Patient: sex F, age 63
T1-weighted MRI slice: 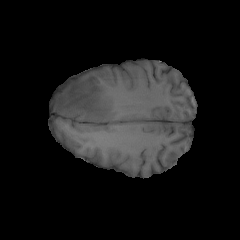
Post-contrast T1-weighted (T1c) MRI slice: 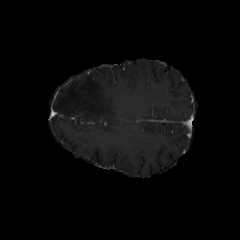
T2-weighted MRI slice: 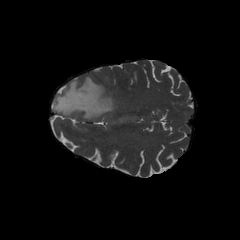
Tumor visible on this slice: yes
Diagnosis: Glioblastoma, IDH-wildtype
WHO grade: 4